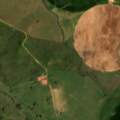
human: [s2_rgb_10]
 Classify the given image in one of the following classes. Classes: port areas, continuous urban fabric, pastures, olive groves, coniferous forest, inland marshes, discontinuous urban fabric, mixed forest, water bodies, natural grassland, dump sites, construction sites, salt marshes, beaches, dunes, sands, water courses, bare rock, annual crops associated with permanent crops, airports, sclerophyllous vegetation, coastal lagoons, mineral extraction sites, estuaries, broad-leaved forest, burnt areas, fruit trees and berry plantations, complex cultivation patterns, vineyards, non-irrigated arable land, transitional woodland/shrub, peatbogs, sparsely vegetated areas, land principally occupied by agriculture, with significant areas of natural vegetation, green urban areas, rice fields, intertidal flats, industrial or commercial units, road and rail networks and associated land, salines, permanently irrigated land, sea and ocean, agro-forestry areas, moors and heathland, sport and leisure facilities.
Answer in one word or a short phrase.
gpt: non-irrigated arable land, permanently irrigated land